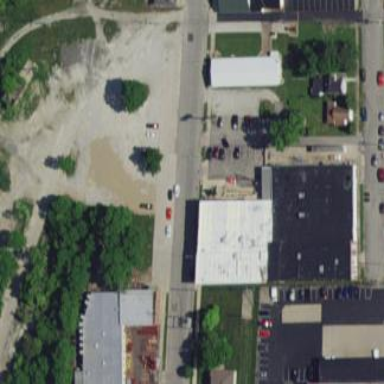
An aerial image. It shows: Industrial building.